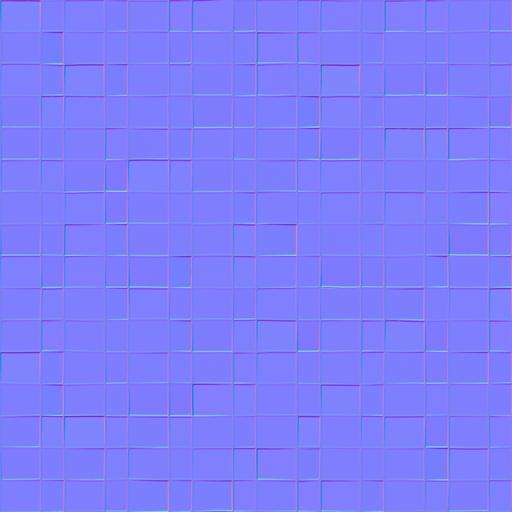
dark green tiled tiles